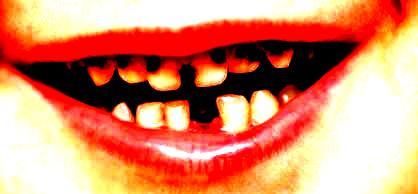
Condition: hypodontia